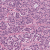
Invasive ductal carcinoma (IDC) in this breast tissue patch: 1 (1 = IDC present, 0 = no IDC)